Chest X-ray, AP view. Patient: 60 years old, sex F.
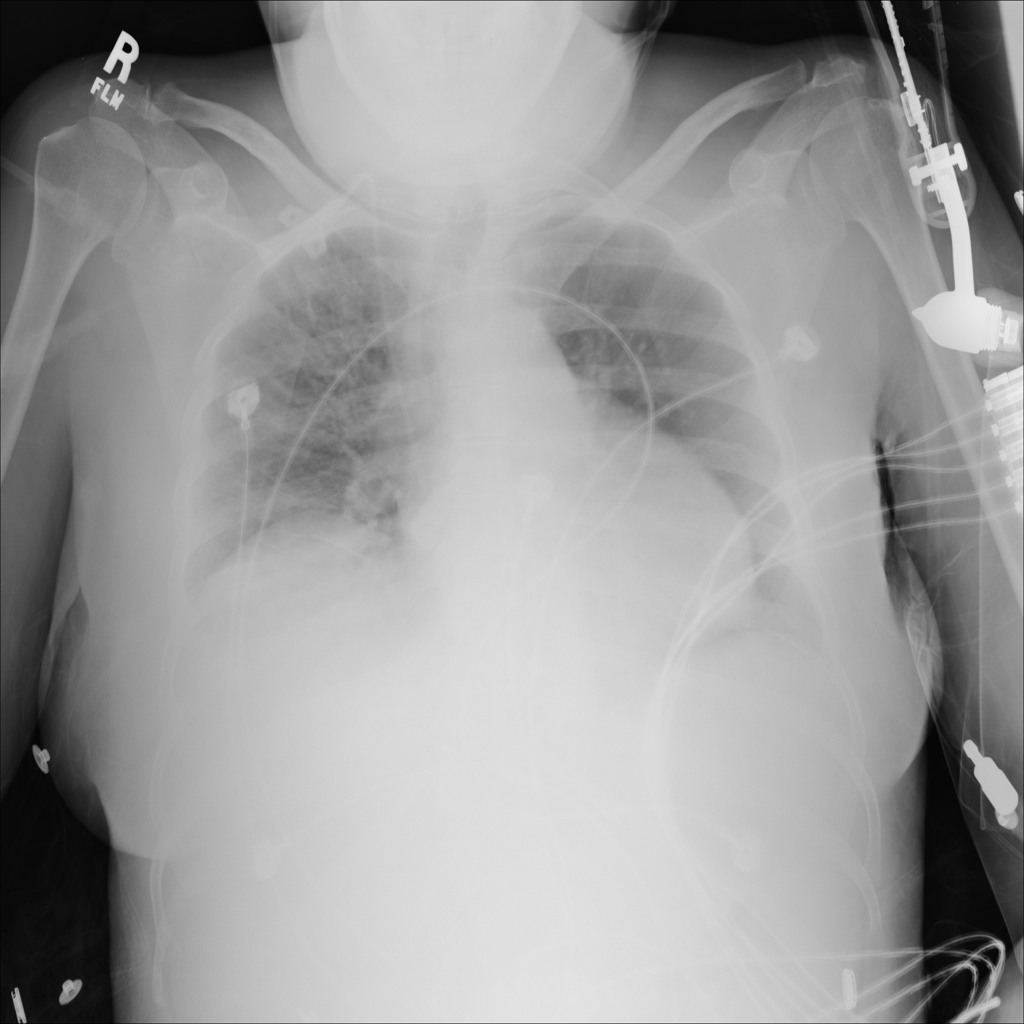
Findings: No Finding